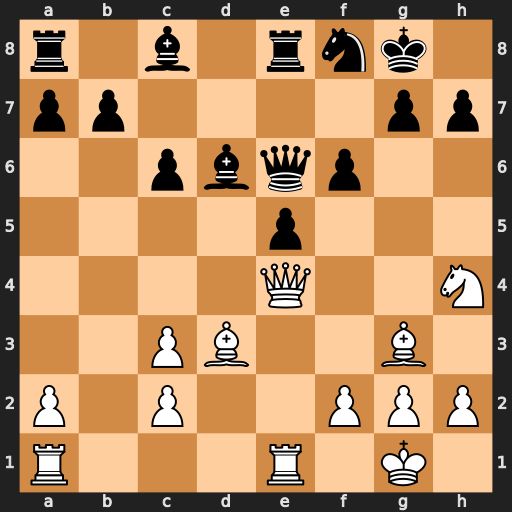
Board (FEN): r1b1rnk1/pp4pp/2pbqp2/4p3/4Q2N/2PB2B1/P1P2PPP/R3R1K1
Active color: w
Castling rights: -
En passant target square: -
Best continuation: Bc4 Qxc4 Qxc4+